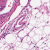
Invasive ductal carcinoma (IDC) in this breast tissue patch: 1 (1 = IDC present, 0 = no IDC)